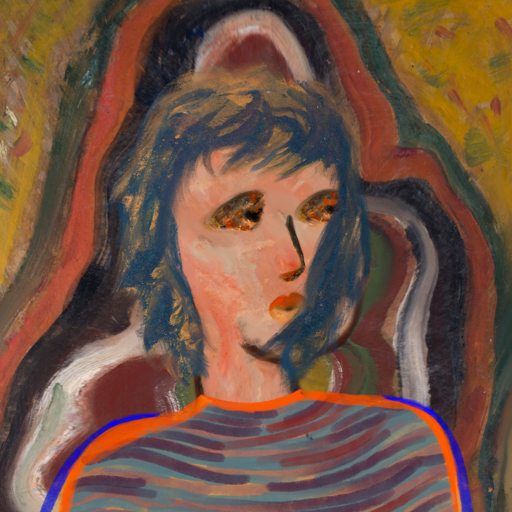
Background: AfterRaid, Head And Neck Side: Roy_Bahadur, Face Side: Gypsy_Queen, Bust: Experience, Hair Side: In_The_Sun, Head Accessory: Blank, Second Necklace: Blank, Necklace: Blank, Baby: Blank